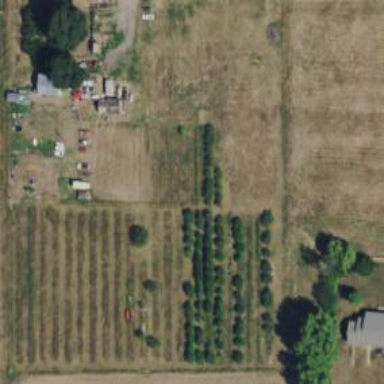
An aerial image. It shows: Orchard.